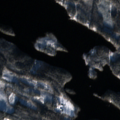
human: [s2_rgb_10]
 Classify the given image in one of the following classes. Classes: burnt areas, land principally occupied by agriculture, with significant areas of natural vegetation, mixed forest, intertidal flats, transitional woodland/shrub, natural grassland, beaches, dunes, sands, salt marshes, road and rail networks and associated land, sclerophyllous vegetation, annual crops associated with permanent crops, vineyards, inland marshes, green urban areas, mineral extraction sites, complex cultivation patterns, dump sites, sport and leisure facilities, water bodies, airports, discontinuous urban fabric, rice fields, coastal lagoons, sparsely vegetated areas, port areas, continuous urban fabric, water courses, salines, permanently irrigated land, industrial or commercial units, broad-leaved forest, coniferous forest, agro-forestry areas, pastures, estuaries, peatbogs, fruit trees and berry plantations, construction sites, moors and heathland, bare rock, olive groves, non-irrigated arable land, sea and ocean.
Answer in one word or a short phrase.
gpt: coniferous forest, mixed forest, water bodies